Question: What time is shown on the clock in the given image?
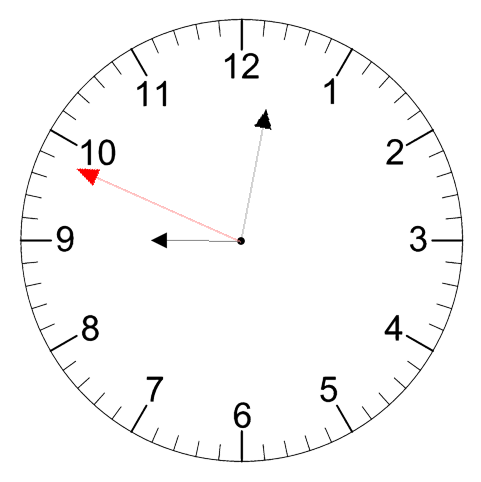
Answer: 09:01:49